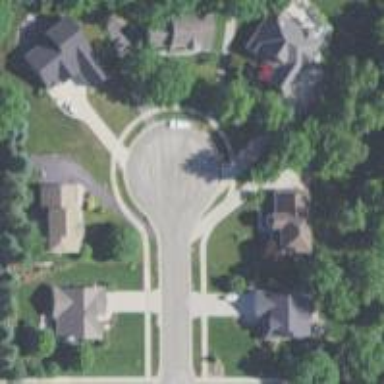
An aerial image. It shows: Residential road.